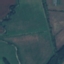
Land use / land cover class: Pasture